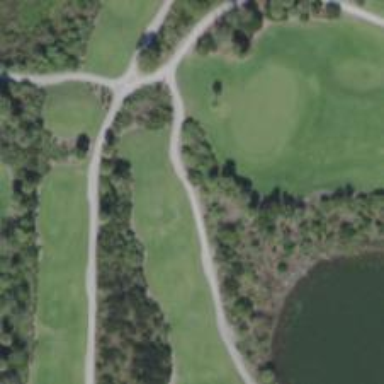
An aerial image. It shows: Service road designated as golf cart path.